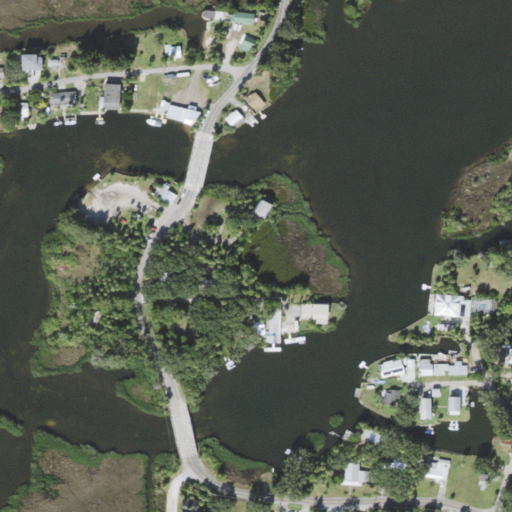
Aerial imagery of island in Florida named Palm Island containing herbaceous wetlands, open water, medium intensity development, woody wetlands, low intensity development, open development, high intensity development, and barren land